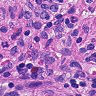
Metastatic tissue present: no